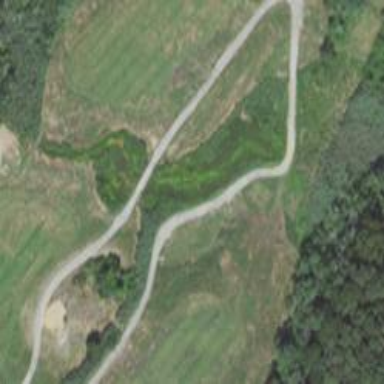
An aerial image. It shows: Viaduct bridge over golf cart path.